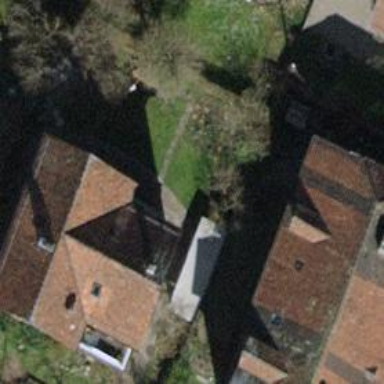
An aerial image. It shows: Gabled house with tiled roof.